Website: lowes
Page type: customer-info-address
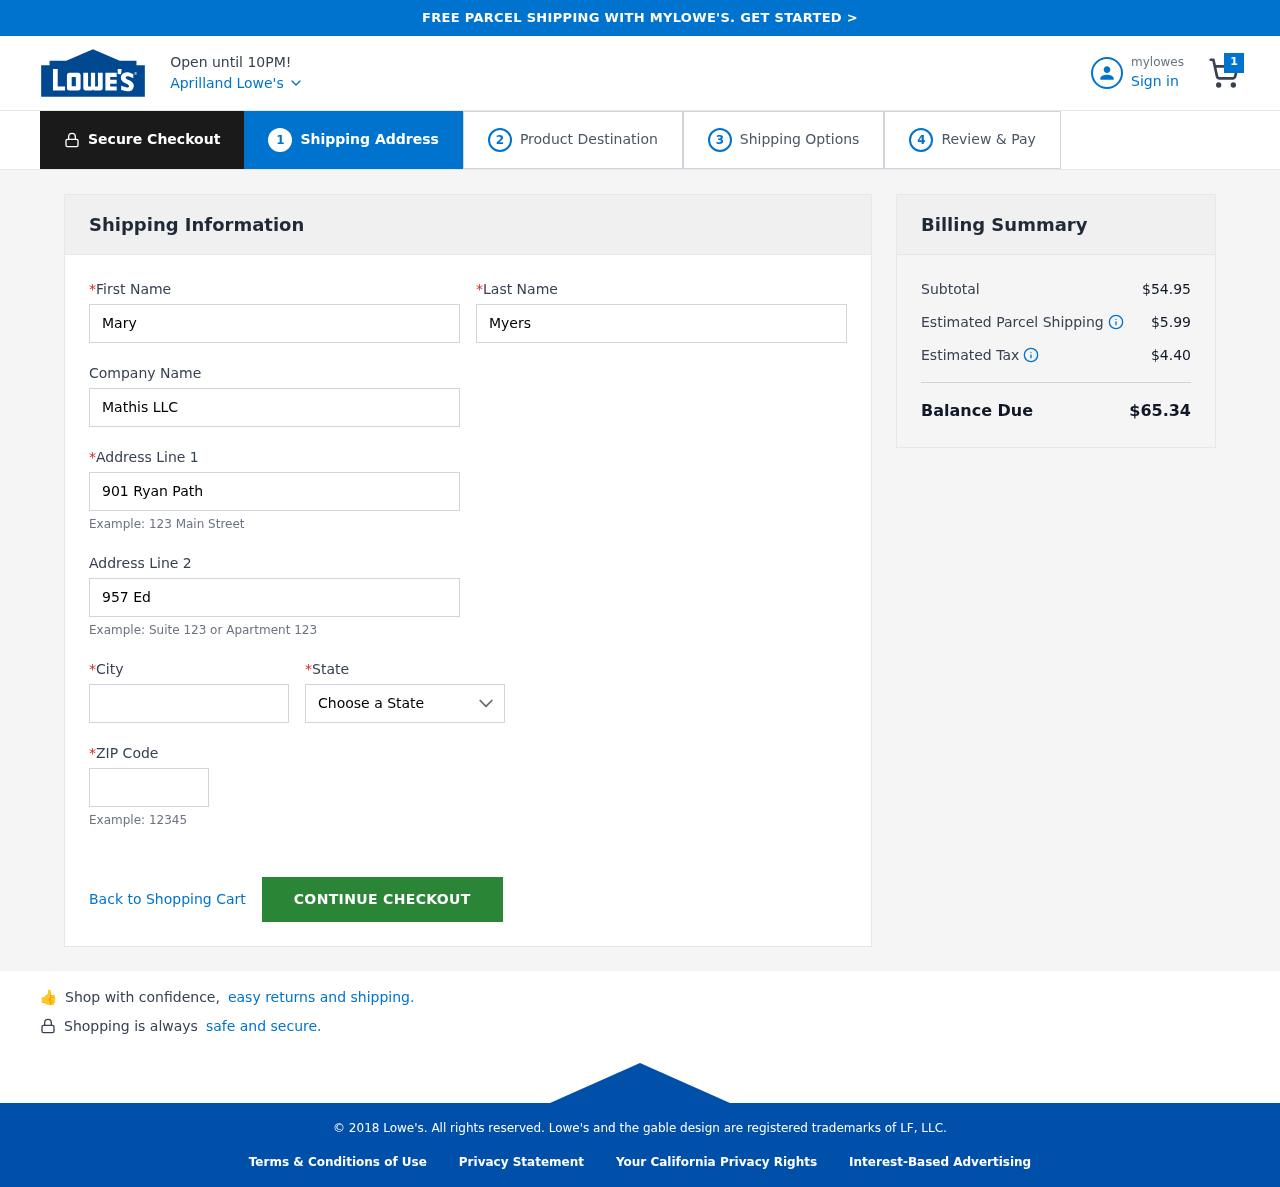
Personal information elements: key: PII_CITY
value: Aprilland
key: PII_COMPANY
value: Mathis LLC
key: PII_FIRSTNAME
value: Mary
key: PII_LASTNAME
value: Myers
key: PII_POSTCODE
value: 13254
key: PII_STATE
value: MP
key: PII_STREET
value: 901 Ryan Path
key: PII_STREET2
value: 957 Edward Spur
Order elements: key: ORDER_NUM_ITEMS
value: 1
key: ORDER_SUBTOTAL
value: $54.95
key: ORDER_SHIPPING_COST
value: $5.99
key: ORDER_TAX
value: $4.40
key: ORDER_TOTAL
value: $65.34